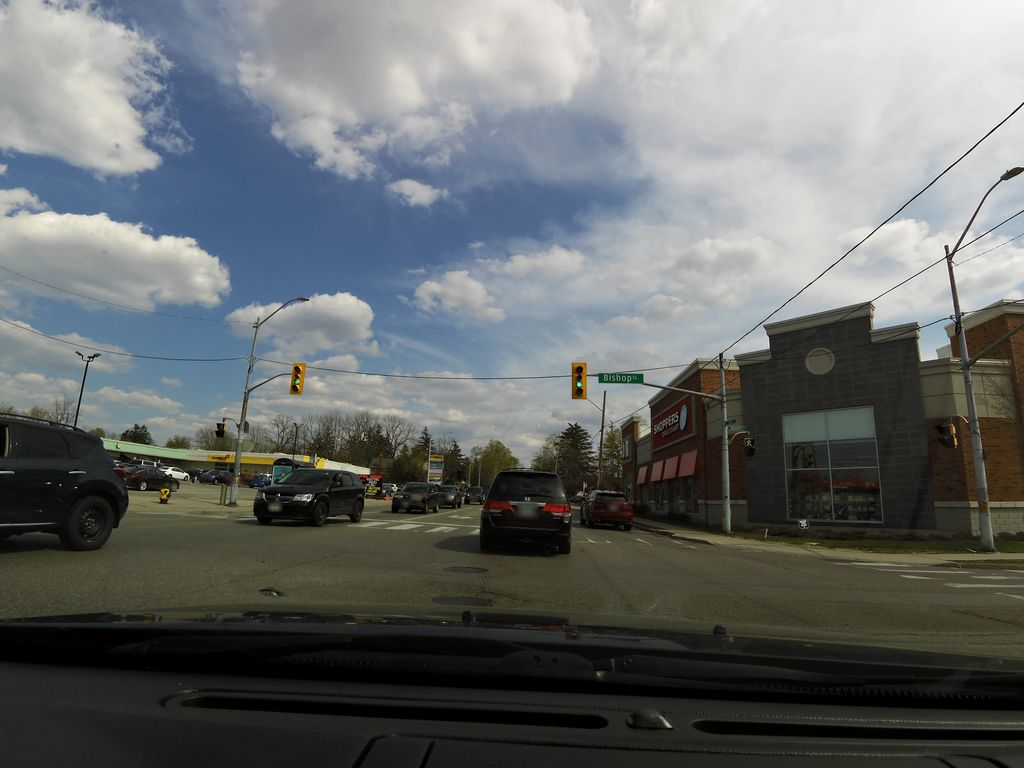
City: kitchener-waterloo